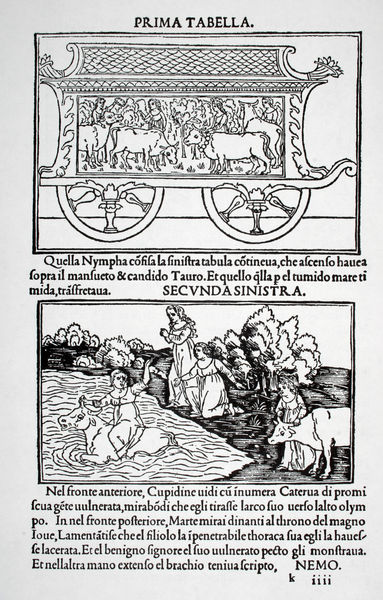
Titel: Hypnerotomachia Poliphili, Prima Tabella, Secunda Sinistra
Institution: (Seriendruck)
Schlagwörter: baum, meer, wasser, weiß, baden, bäume, fluss, frauen, menschen, mädchen, teich, ufer, frau, grau, schwarz, zeichnung, tiere, wiese, rahmen, feld, kühe, büsche, gebüsch, gewässer, kind, blatt, pflanzen, renaissance, wald, pferd, räder, reiten, reiterin, ritt, holzschnitt, schrift, wellen, papier, zwei, transport, grafik, herde, kuh, rind, kutsche, rand, rad, wagen, flucht, rinder, buch, abschied, druck, schwarzweiss, radierung, stich, seite, illustration, raub, text, buchstaben, knien, beschriftung, beten, mythologie, darstellung, buchdruck, buchseite, zeus, metamorphose, nymphe, sage, verwandlung, nymphen, stall, zeilen, jupiter, verzeirung, schafe, ochse, ochsen, stier, stiere, hirten, mythen, bitten, tabelle, europa, fahrt, ochs, zeichnungen, latein, lateinisch, quelle, buchillustration, druckschrift, seriendruck, ovid, bundeslade, metamorphosen, begebenheit, seitenzahl, prima, durchqueren, frauen ufer, jupitel, tabella, tabellae, tauro, taurus, raub europas, nemo, prima tabella